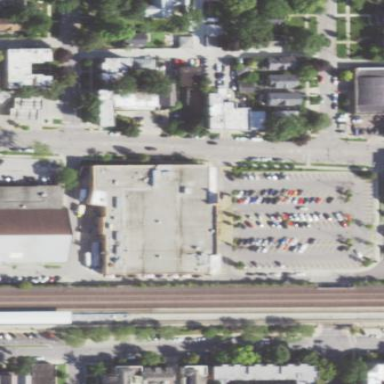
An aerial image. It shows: Retail building housing supermarket.